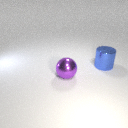
large blue metal cylinder behind large purple metal sphere